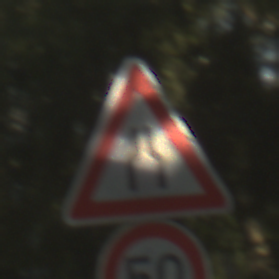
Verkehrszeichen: VerengteFahrbahn
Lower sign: Geschwindigkeit50
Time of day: SunriseSunset
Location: Outdoor (Suburban)
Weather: Clear
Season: NotSpecified
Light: Natural